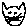
Label: cat